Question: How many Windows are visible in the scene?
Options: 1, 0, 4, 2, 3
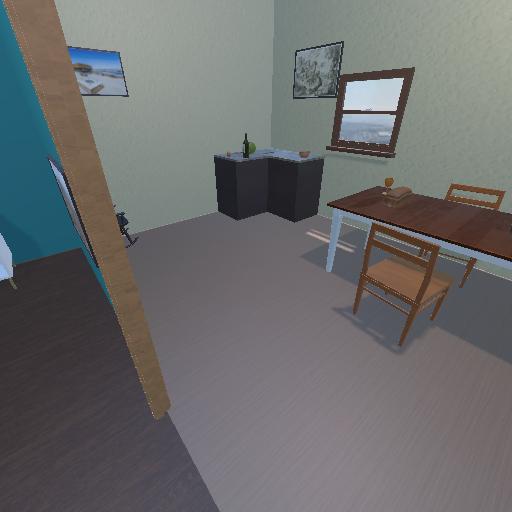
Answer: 1